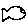
Label: fish